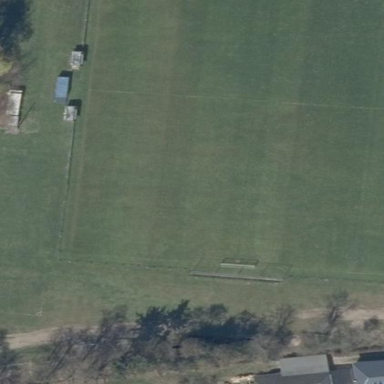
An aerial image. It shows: Soccer pitch for outdoor sports and leisure activities.